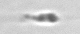
Label: flagellate_morphotype3